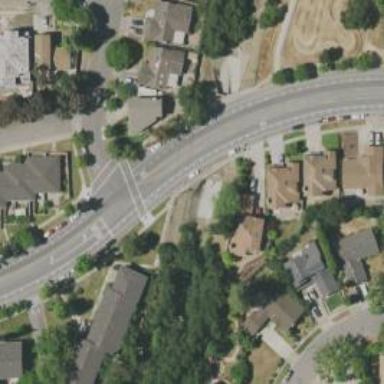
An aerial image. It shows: Road with stop sign.